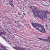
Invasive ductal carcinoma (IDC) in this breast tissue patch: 1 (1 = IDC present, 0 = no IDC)